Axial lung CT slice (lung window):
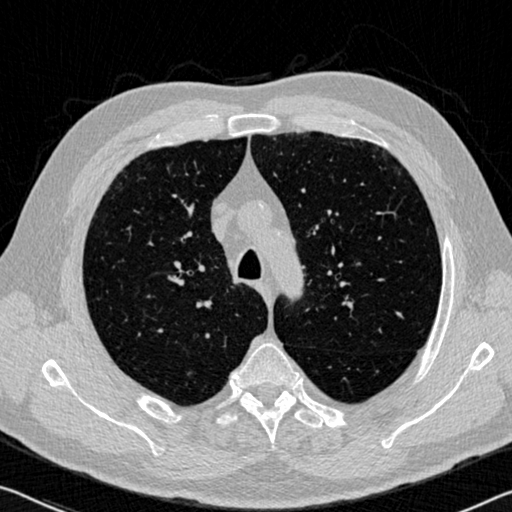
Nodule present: no